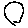
Label: circle